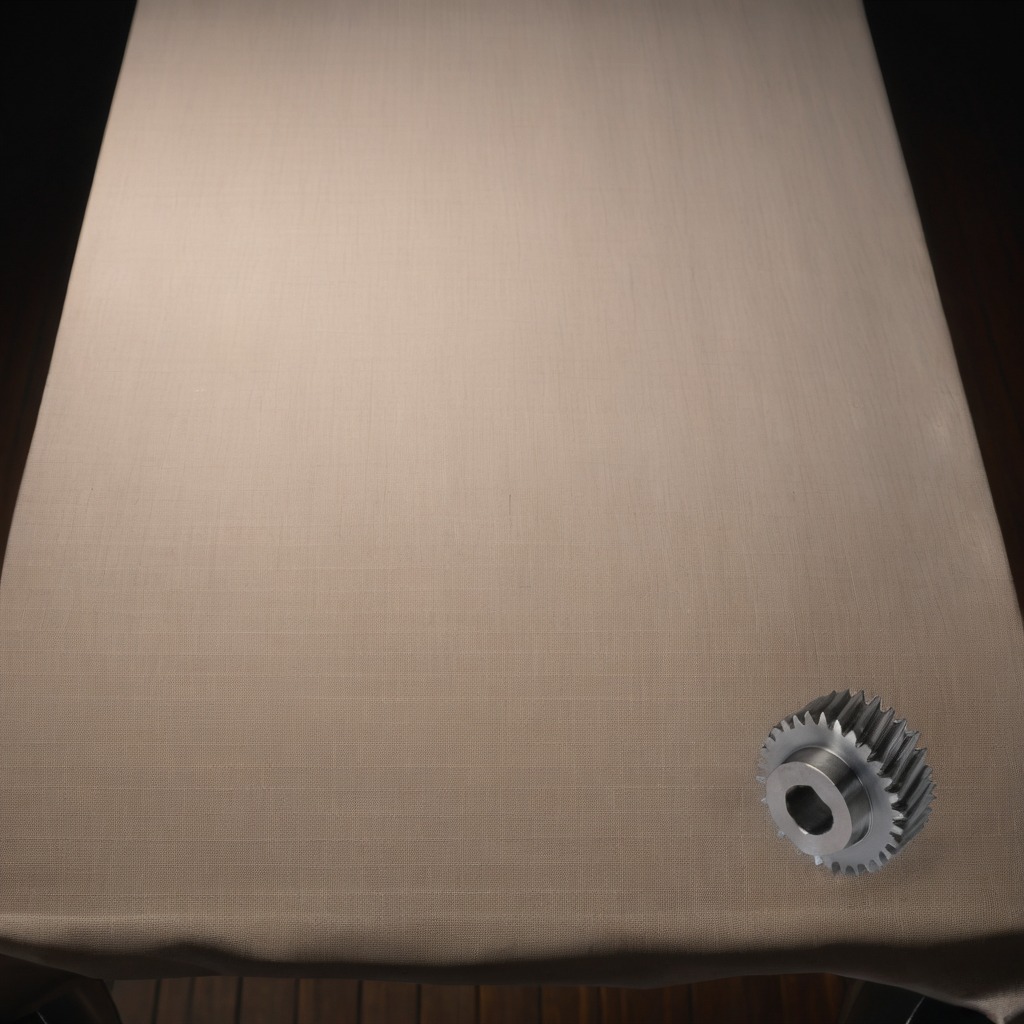
A steel gear with teeth is lying on a wooden table inside a workshop at night.